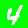
Digit: 4